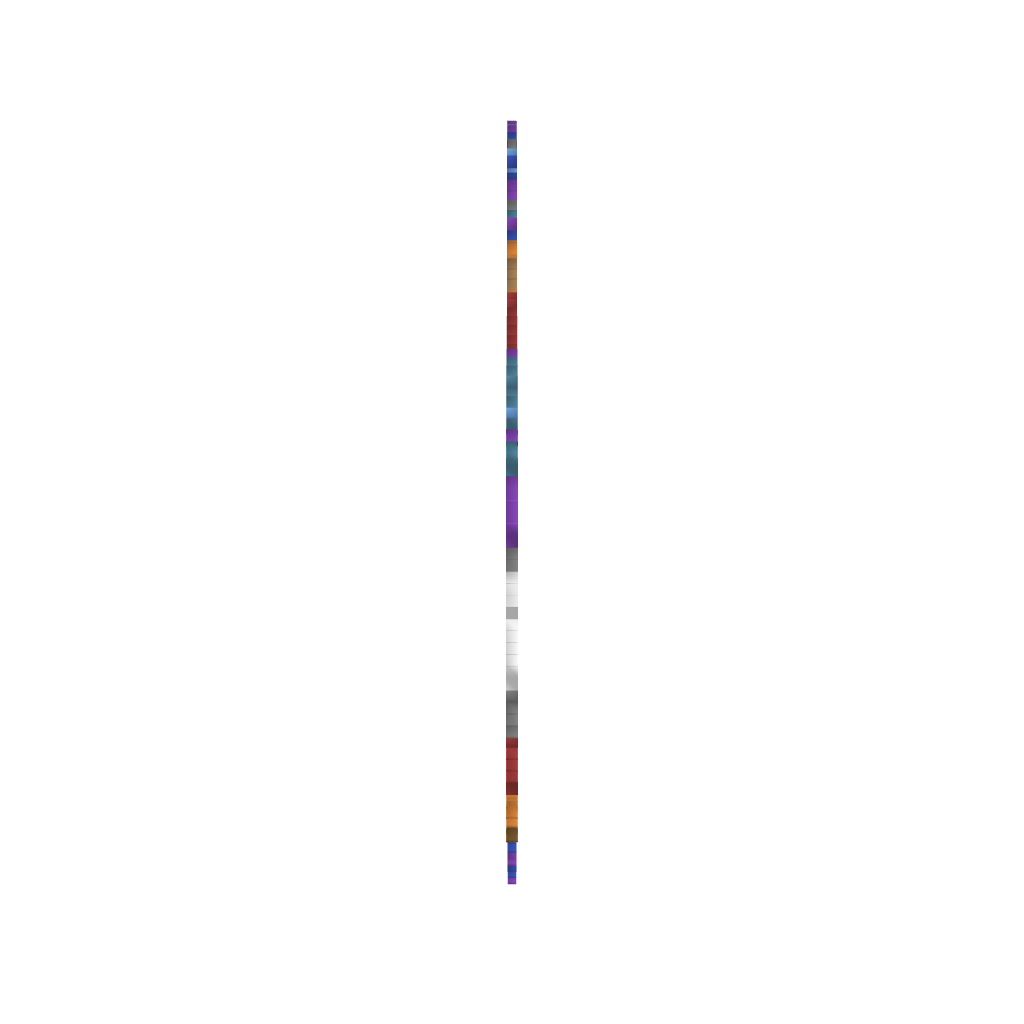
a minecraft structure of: Wily Machine #2 (ErnieCIII) bad low quality